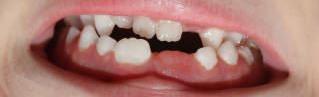
Condition: hypodontia